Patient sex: F
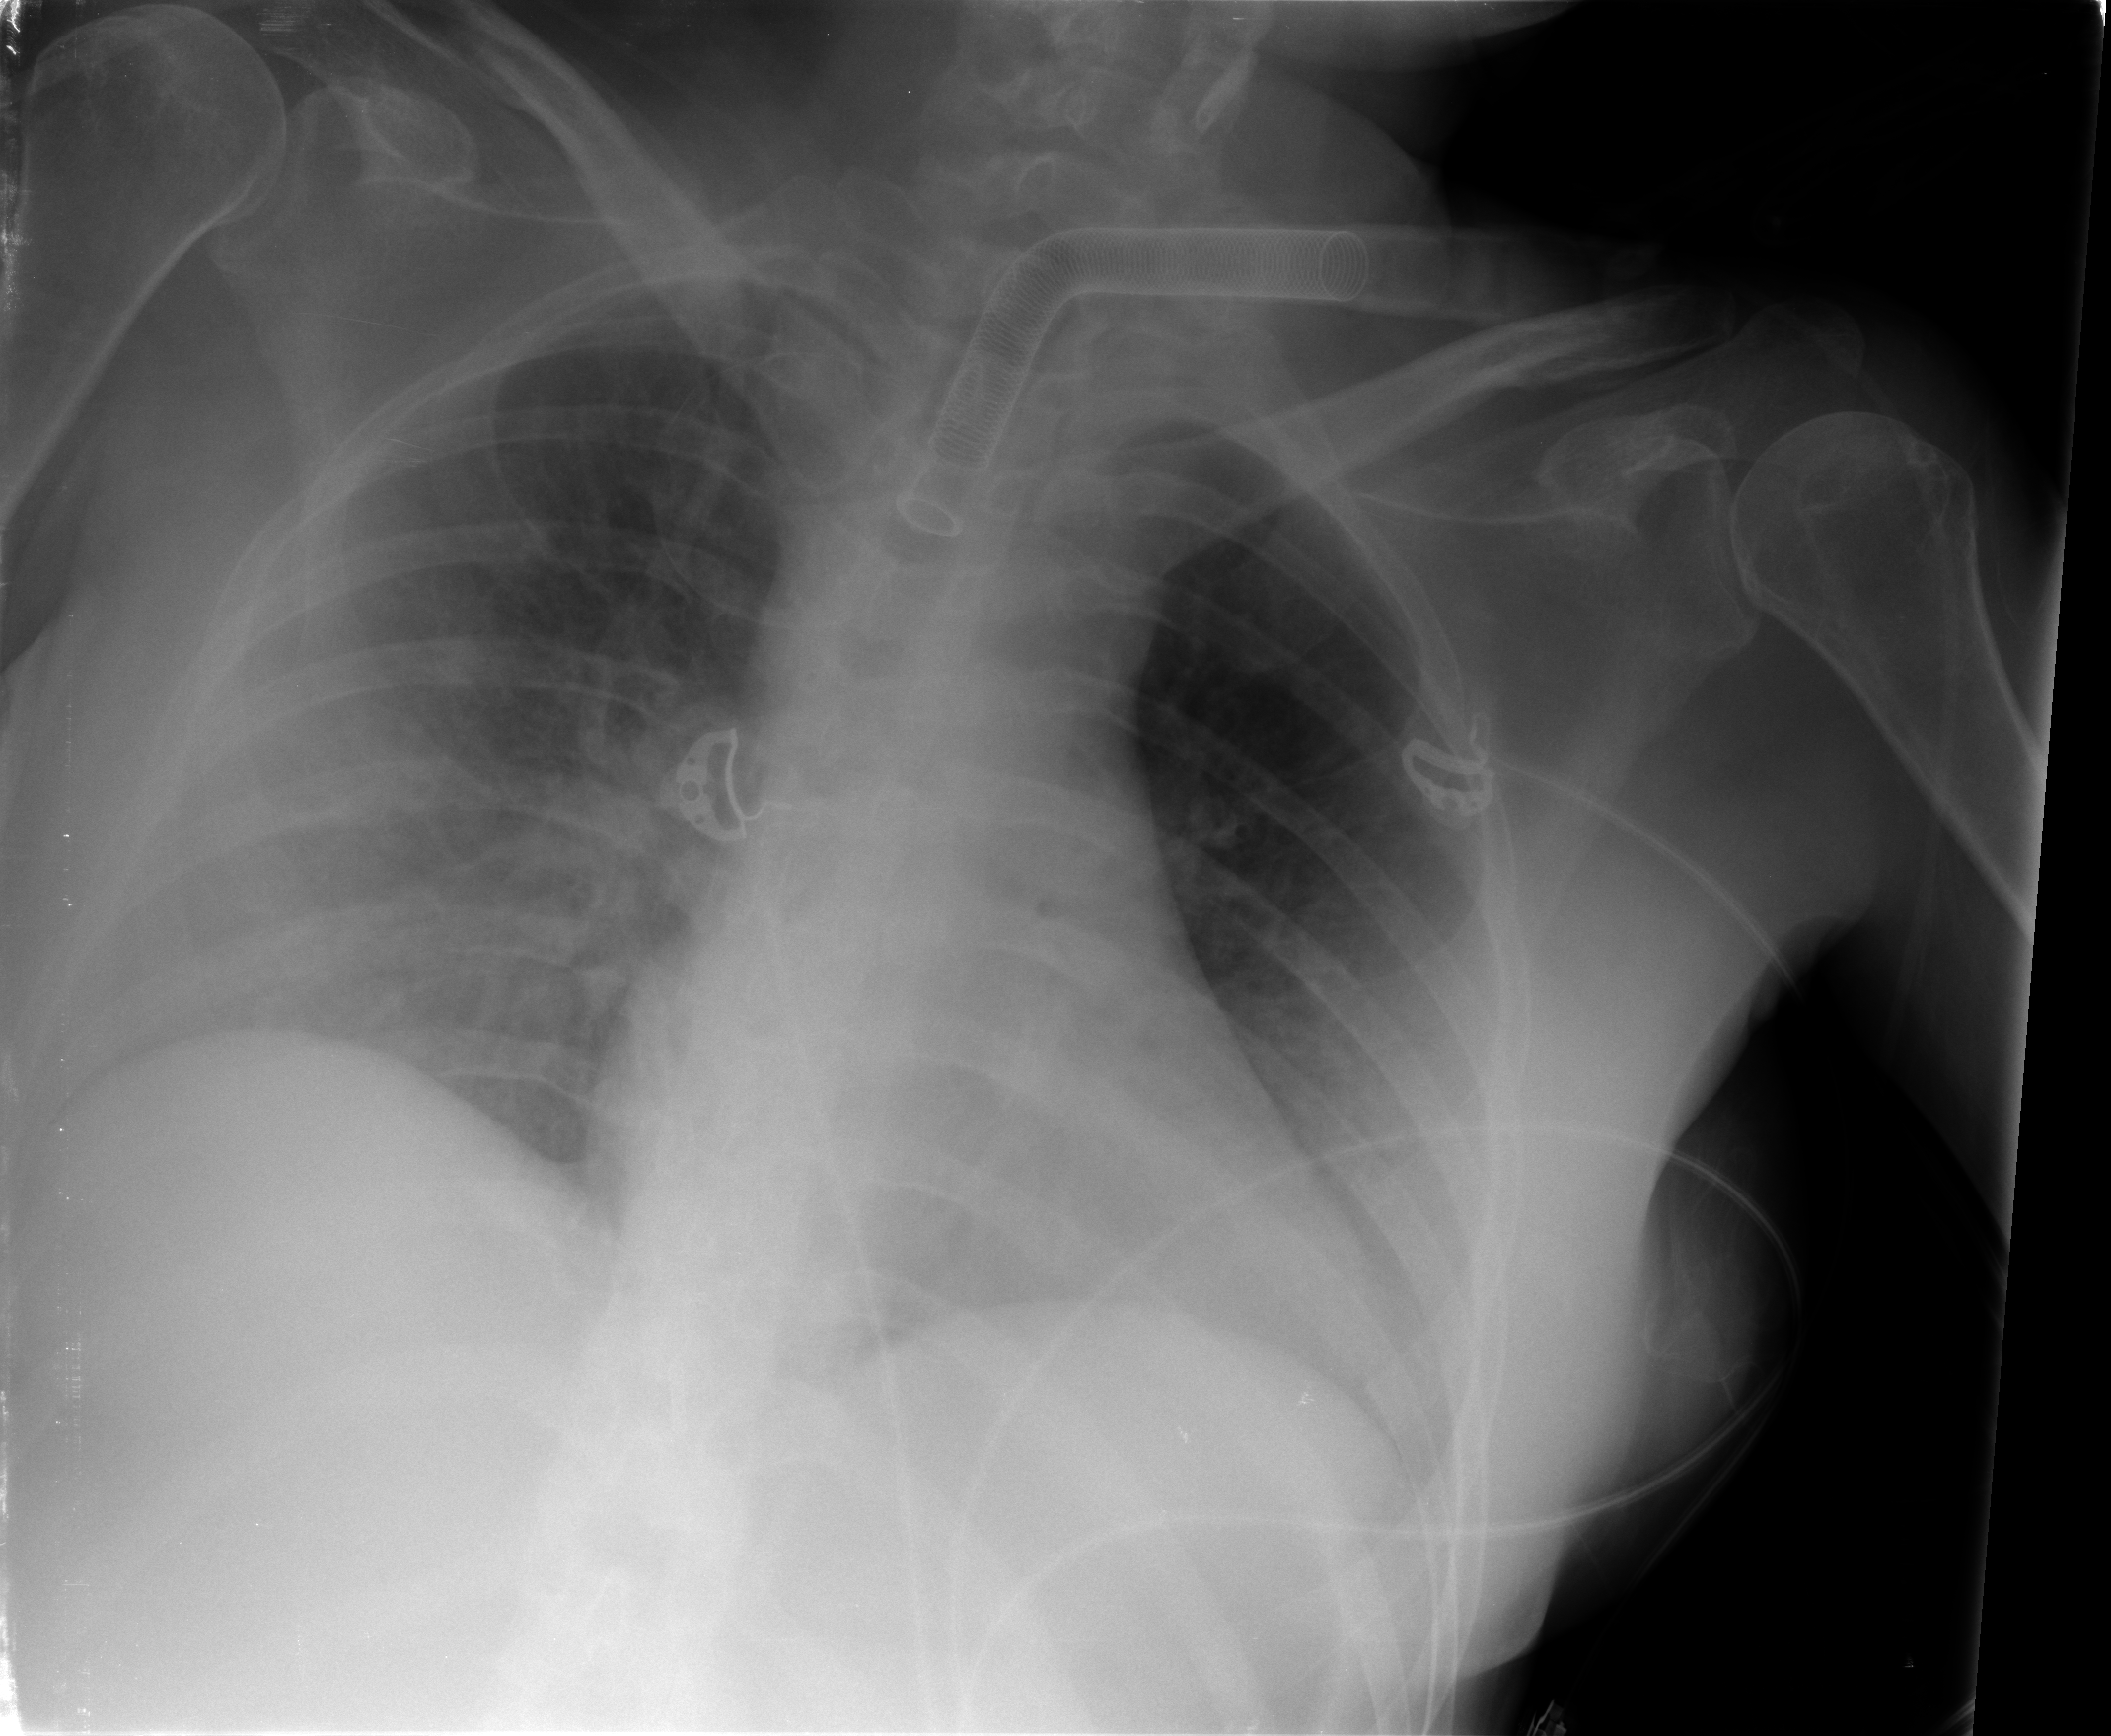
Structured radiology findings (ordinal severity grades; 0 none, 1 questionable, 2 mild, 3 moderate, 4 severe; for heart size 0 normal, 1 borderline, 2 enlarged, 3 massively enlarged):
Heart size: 1
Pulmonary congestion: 2
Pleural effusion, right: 3
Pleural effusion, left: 3
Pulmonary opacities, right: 0
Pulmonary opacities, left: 0
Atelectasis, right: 1
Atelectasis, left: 1